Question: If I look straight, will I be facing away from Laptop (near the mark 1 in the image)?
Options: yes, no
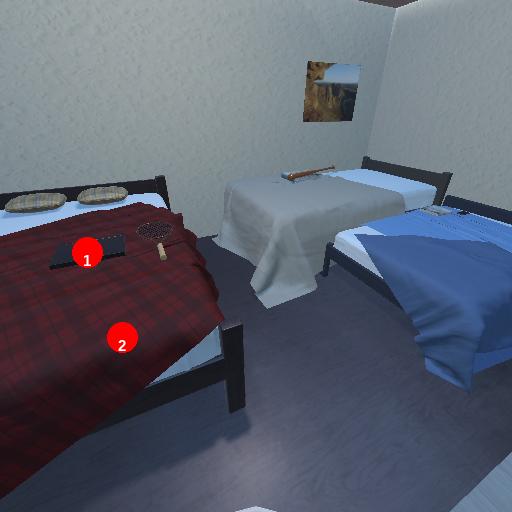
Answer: yes